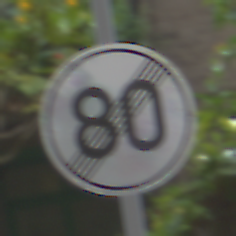
Verkehrszeichen: EndeGeschwindigkeit80
Umgebung: Outdoor, Urban
Tageszeit: MorningAfternoon
Wetter: Overcast
Licht: Natural
Jahreszeit: NotSpecified
Kontrast: LowContrast